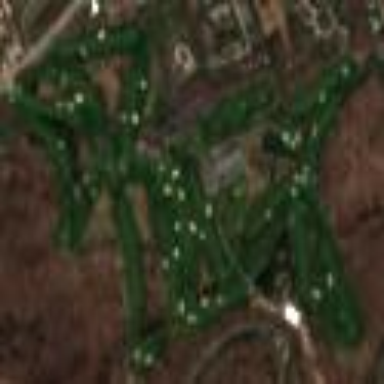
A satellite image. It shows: Golf course.